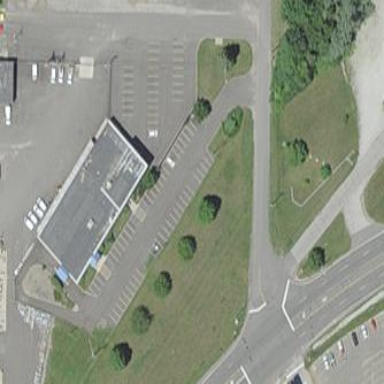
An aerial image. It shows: Paved parking area.